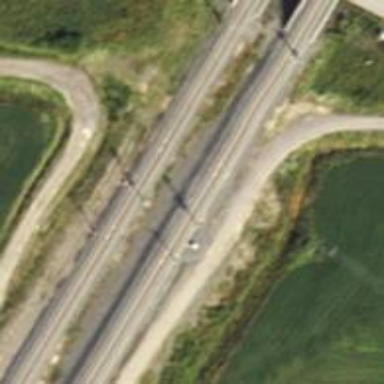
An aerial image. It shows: Railway with continuous electrified contact line.